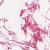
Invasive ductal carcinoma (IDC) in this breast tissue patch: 0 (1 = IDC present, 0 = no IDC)